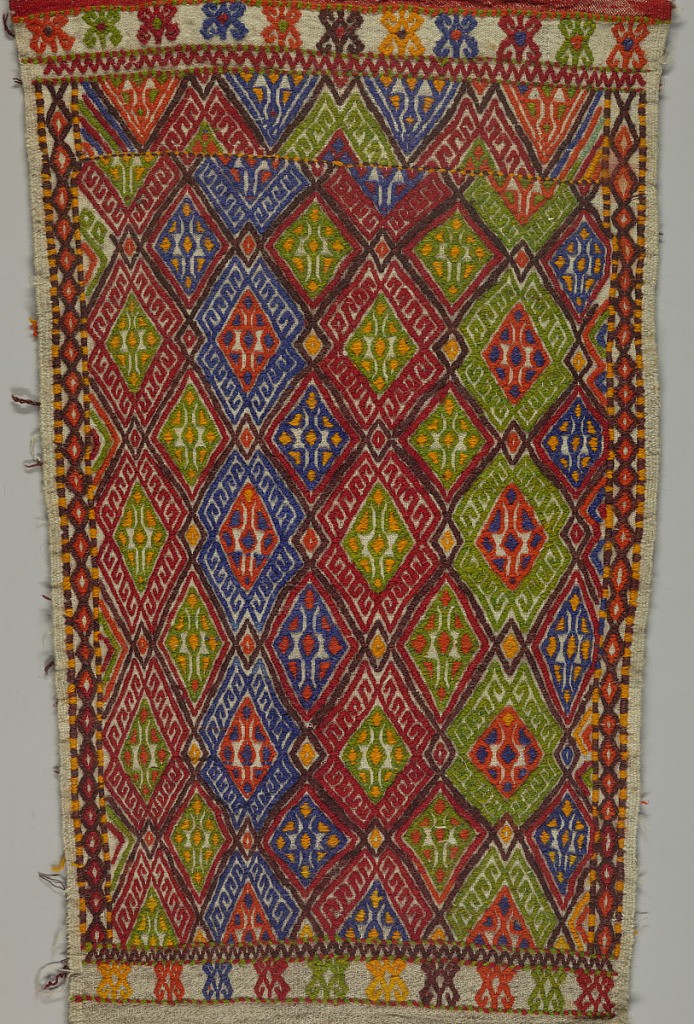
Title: Textile
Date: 19th century
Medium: wool Technique: plain weave with supplementary weft
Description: Rectangular panel with lozenge design surrounded by narrow borders. Colors: red, green, blue, orange, brown, and yellow.